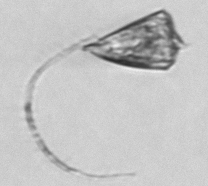
Label: Tontonia_appendiculariformis